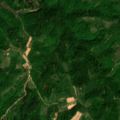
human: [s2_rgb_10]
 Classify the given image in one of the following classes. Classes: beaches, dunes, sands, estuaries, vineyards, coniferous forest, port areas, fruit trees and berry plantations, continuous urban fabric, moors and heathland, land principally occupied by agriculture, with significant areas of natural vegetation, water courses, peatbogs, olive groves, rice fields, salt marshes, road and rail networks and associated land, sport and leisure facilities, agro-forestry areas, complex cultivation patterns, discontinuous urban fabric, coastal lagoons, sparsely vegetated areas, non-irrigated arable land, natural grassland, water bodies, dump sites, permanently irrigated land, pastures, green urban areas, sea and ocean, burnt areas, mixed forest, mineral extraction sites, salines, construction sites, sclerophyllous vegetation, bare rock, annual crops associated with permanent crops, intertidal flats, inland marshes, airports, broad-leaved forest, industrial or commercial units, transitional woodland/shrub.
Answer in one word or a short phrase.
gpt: complex cultivation patterns, land principally occupied by agriculture, with significant areas of natural vegetation, broad-leaved forest